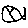
Label: fish